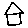
Label: house